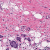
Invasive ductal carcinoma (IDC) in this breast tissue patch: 0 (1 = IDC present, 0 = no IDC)